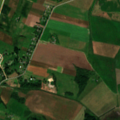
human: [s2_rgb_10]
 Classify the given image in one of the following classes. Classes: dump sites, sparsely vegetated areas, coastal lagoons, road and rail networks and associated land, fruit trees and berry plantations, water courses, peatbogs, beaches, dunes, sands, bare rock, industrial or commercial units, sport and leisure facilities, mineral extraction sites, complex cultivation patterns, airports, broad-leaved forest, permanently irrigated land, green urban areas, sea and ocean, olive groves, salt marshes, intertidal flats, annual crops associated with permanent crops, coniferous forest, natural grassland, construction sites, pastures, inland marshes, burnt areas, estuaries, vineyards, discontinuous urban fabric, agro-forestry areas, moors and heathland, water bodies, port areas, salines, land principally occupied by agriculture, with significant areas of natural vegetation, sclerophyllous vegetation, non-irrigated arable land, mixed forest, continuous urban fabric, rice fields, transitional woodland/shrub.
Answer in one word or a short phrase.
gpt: discontinuous urban fabric, pastures, complex cultivation patterns, broad-leaved forest, peatbogs